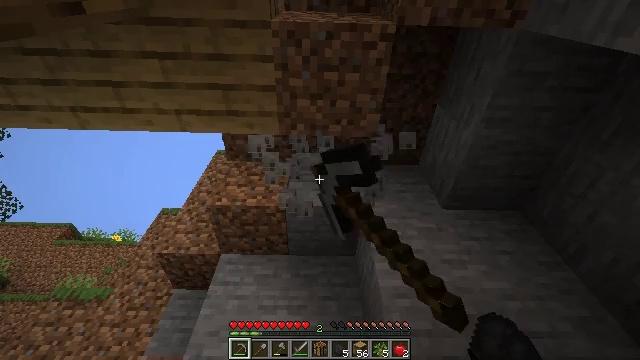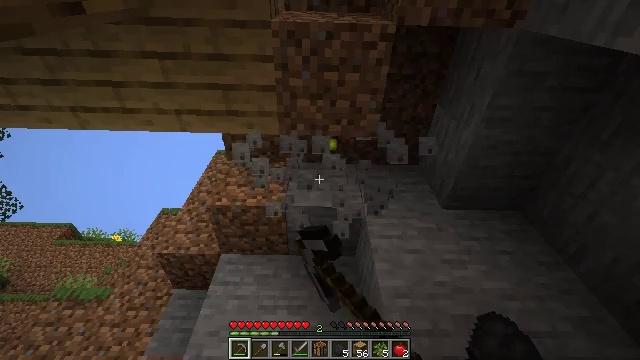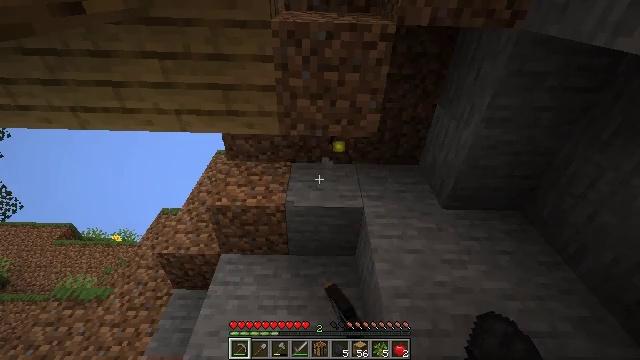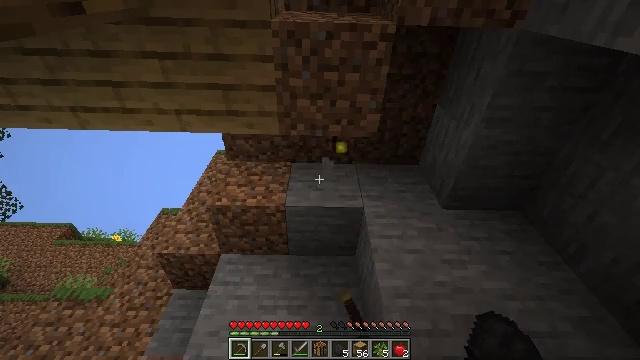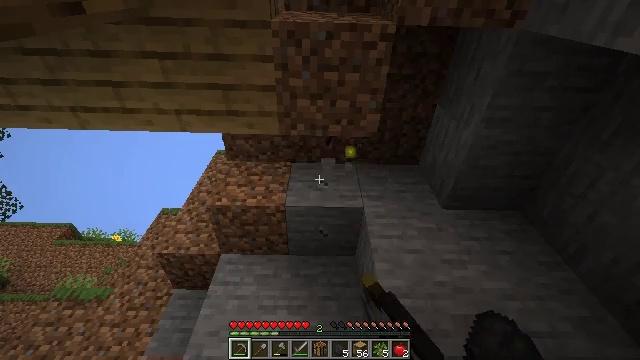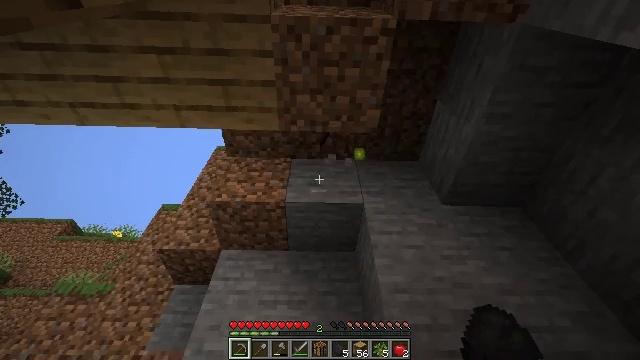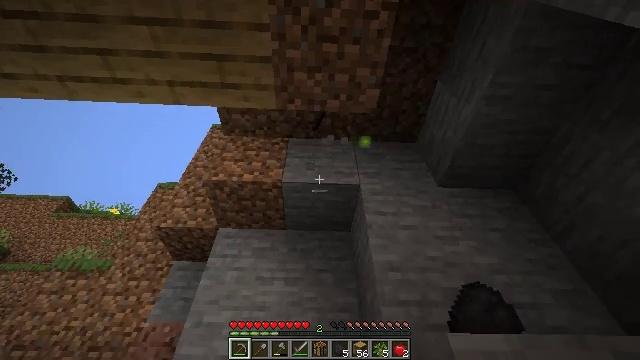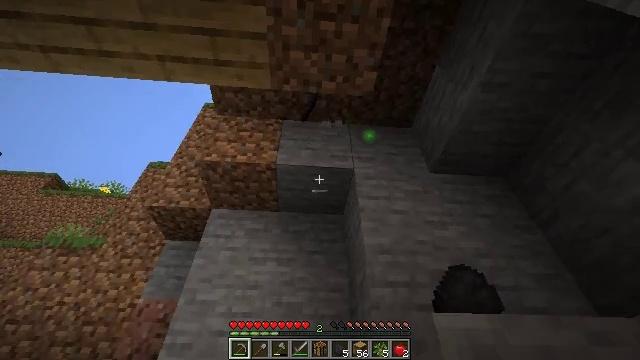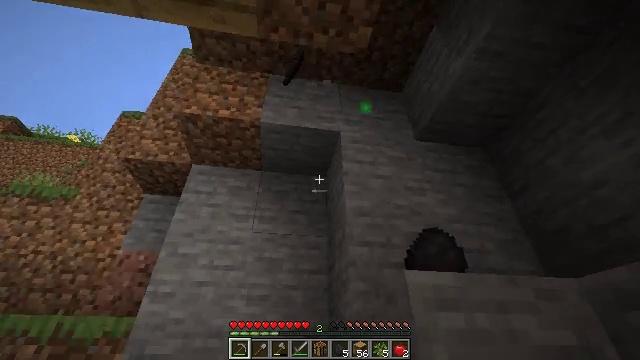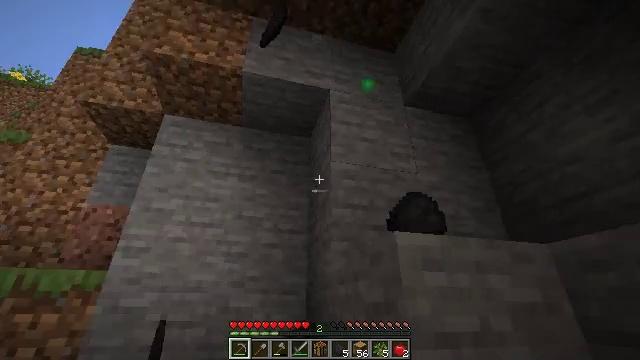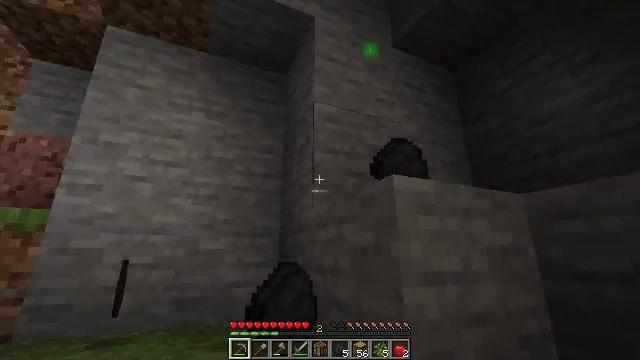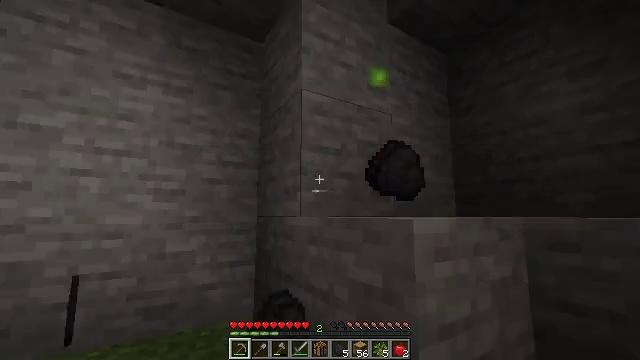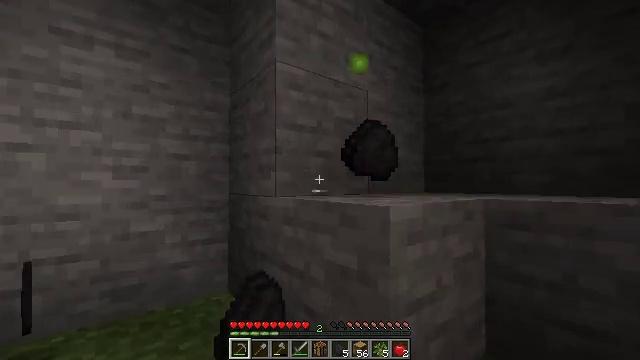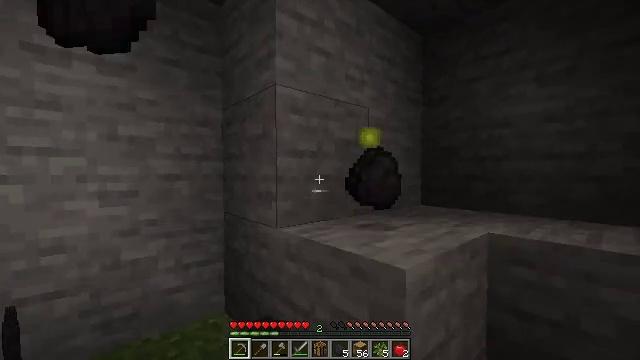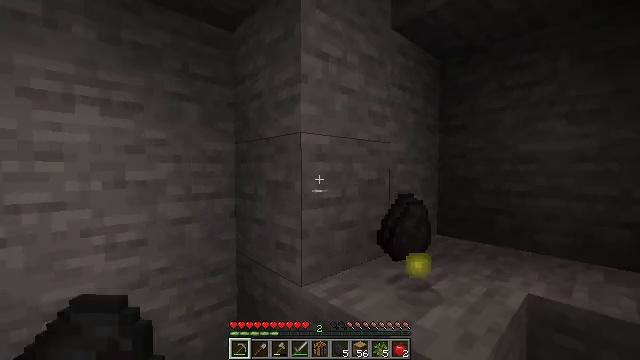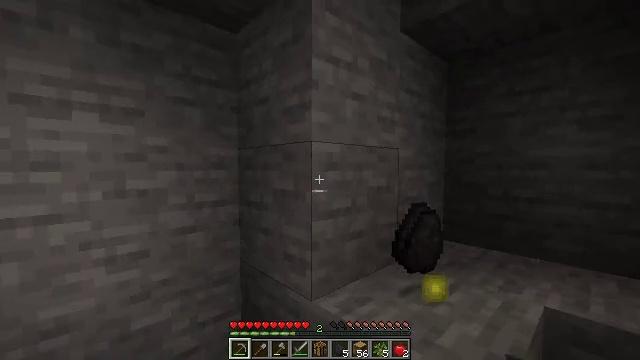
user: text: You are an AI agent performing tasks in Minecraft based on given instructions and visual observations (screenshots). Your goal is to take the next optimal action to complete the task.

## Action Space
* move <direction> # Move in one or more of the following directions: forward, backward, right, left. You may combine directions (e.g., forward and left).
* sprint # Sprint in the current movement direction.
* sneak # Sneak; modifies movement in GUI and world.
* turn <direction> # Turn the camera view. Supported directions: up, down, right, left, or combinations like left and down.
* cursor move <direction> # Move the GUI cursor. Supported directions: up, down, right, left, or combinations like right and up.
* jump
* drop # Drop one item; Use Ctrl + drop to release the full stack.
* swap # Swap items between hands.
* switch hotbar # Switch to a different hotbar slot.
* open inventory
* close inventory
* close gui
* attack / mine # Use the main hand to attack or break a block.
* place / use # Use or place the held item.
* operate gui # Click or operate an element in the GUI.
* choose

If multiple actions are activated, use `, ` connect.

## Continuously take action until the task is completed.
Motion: motion action
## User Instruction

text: Harvest hay blocks from the village.
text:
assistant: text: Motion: attack / mine
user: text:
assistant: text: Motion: attack / mine
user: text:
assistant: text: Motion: attack / mine
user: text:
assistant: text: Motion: attack / mine
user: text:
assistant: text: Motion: no_op
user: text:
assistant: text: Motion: turn right and down
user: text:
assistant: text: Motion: turn right and down
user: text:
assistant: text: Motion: move forward and move left, turn right and down
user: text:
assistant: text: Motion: move forward and move left, turn right and down
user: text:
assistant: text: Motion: move forward and move left, turn right and down
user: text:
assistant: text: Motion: move forward and move left, turn right and down, jump
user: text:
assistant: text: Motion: move forward and move left, turn right and down, jump
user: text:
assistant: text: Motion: move forward and move left, turn right and down, jump
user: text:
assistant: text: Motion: move forward and move left, turn right, jump
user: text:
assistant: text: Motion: move forward and move left, jump
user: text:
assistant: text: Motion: move forward and move left, turn right
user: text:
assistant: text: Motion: move forward and move left, turn right and down
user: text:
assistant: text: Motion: move forward, turn right and down
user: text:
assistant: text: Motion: move forward, turn right and down
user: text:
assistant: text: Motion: move forward, turn right and down
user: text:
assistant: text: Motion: move forward, turn right
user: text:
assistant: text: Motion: move forward, turn right
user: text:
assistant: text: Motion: move forward and move right
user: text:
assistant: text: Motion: move forward and move right
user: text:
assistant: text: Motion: move forward and move right
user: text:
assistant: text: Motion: move forward and move right
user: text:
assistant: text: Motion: move forward and move right
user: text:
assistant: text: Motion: move forward and move right
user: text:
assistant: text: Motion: move forward and move right, turn left
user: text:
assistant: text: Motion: turn left